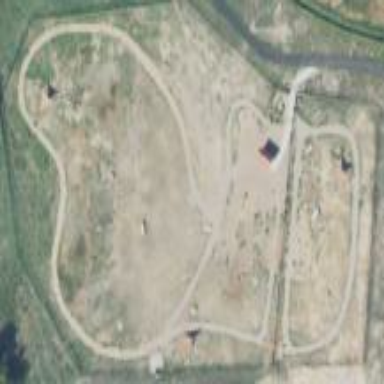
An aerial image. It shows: Dog park enclosed by fence.